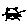
Label: cat